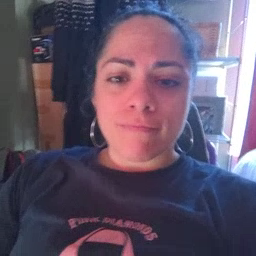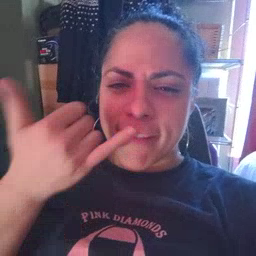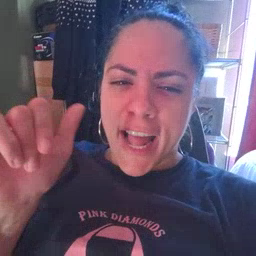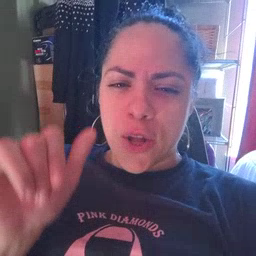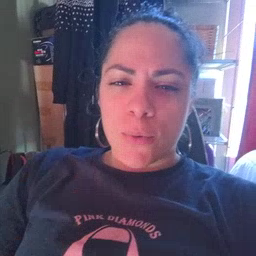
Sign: yellow